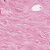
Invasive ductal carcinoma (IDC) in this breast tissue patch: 0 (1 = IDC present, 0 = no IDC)